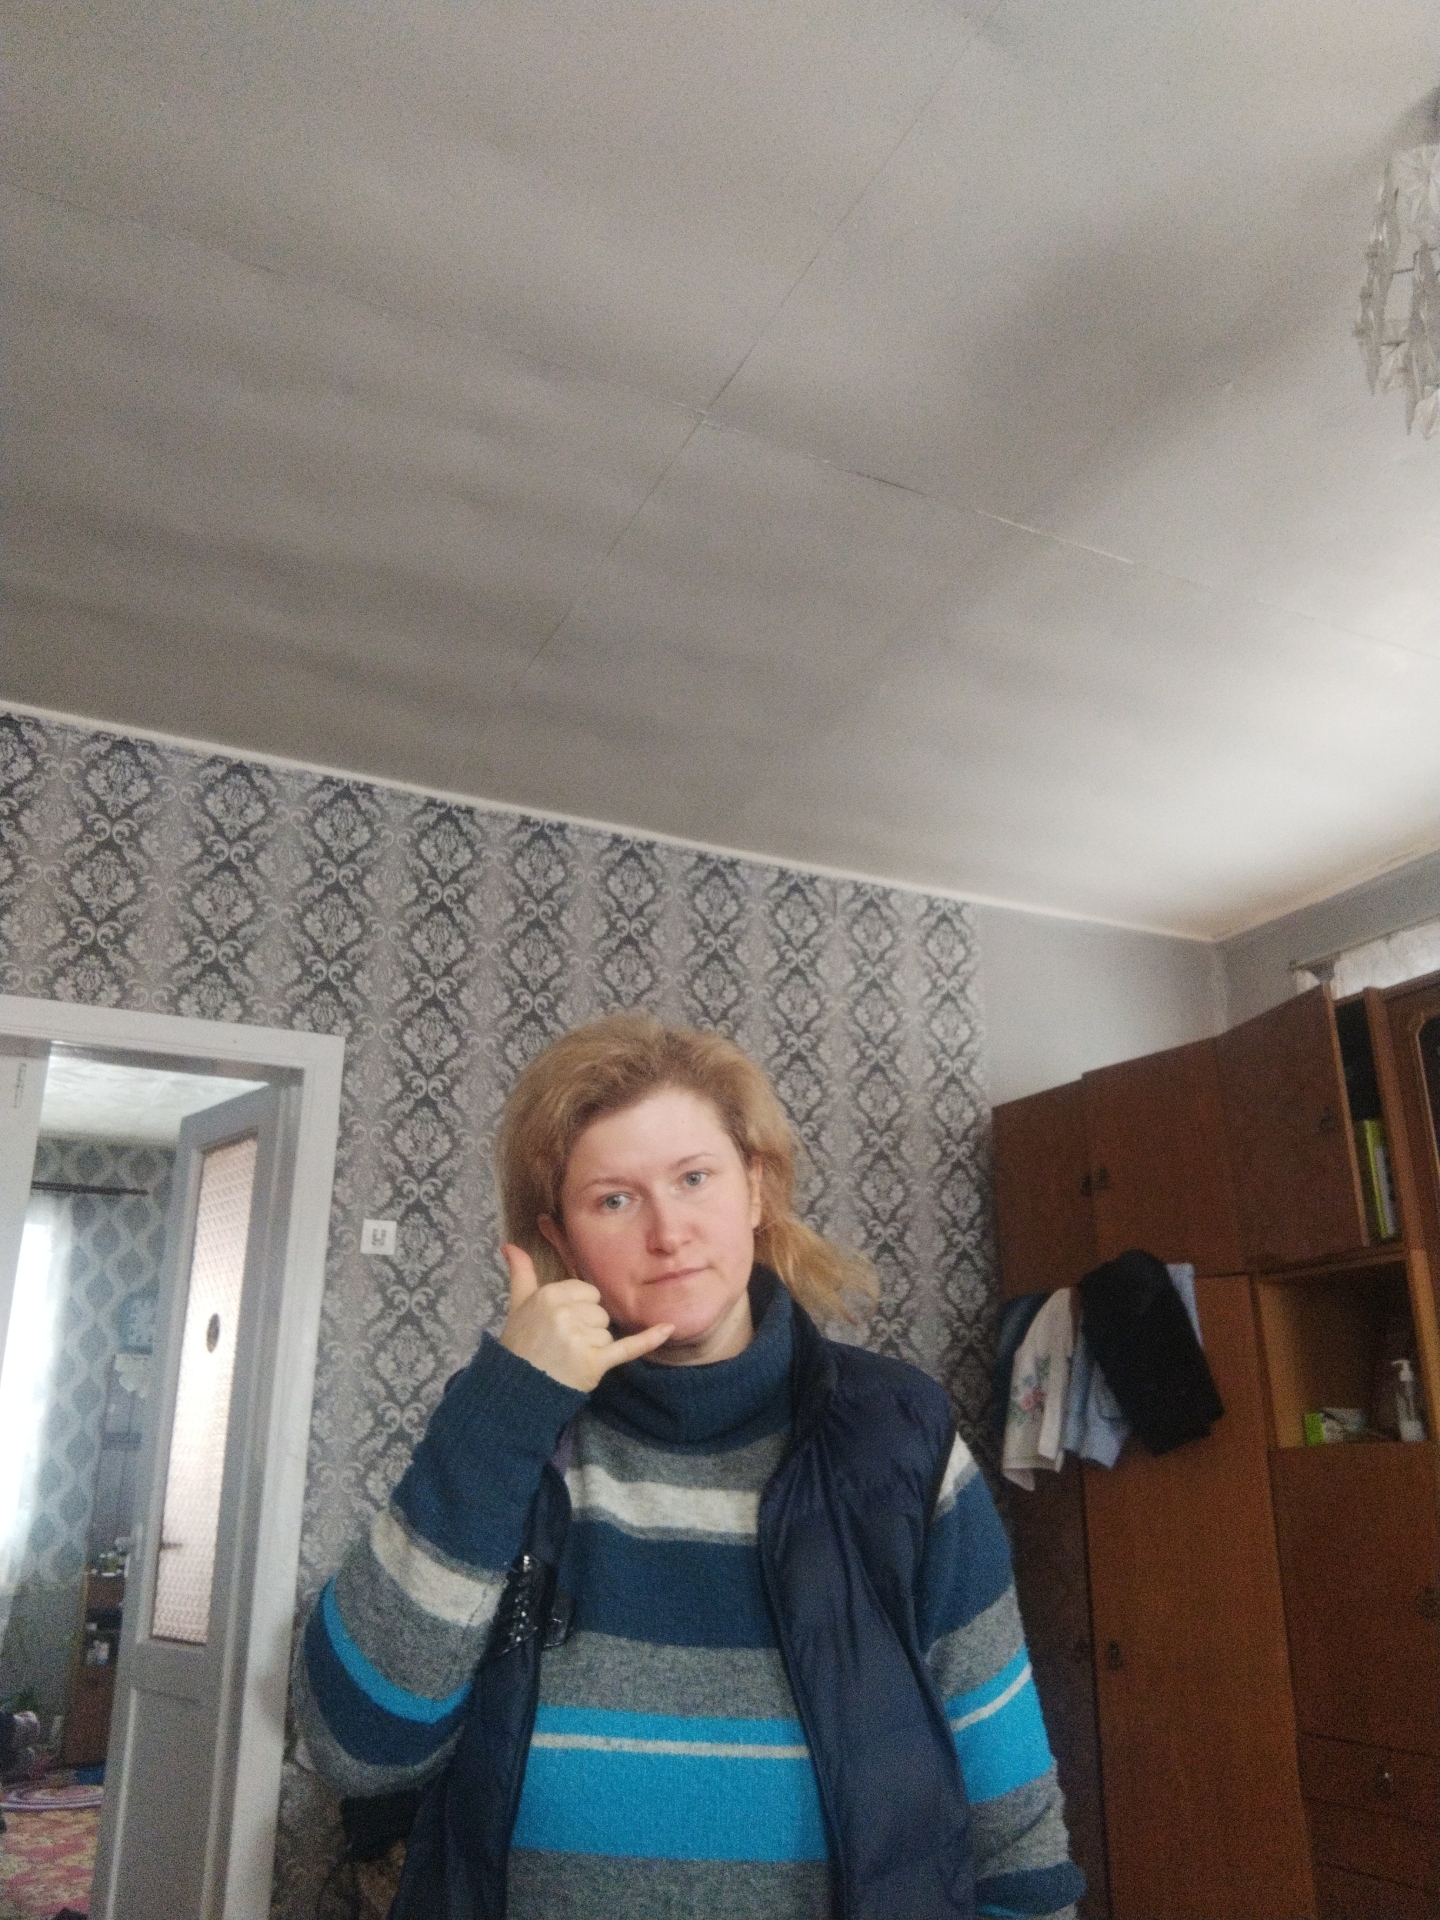
Label: noise